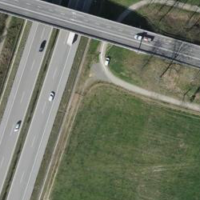
EUNIS habitat code: 57
Species observed at this site:
Phytolacca americana